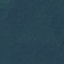
Label: Forest